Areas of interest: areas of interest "Shopping Mall"
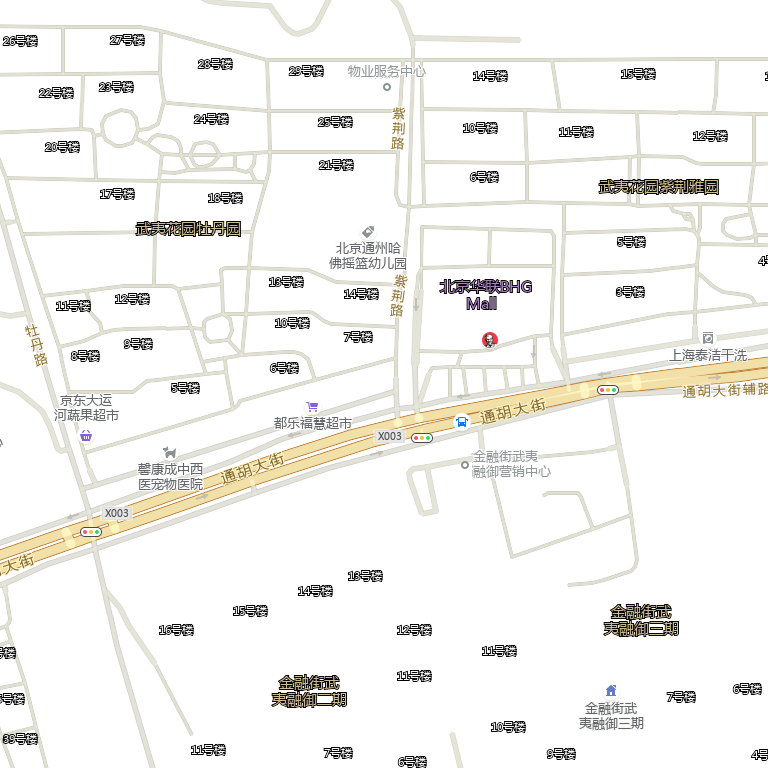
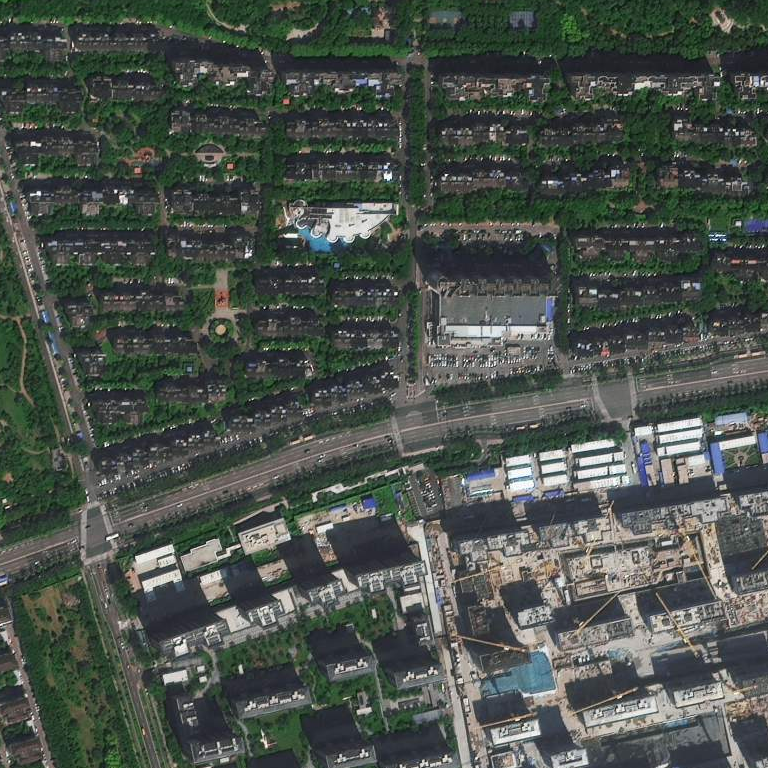